Current action and preconditions to check: path_clear

Your task: For each precondition in the list above, predict whether it will hold at this action.

Consider the current scene as observed from the mobile robot's camera, and analyze the predicted future states of all dynamic agents (e.g., people, animals, vehicles, or any moving entities) within the NEXT SECOND.

IMPORTANT: Only answer "very likely" if you are absolutely certain—based on strong, clear evidence—that a dynamic agent will violate the precondition in the predicted future state. Do NOT answer "very likely" for unlikely, ambiguous, or low-probability risks.

Ask yourself for each precondition: Is there a high probability, with clear and convincing evidence, that the predicted future states of any dynamic agent will interfere with the predicted future state of the currently executing action within the NEXT SECOND, causing that precondition to fail?

Assess the risk level based on these predictions. Use "likely" or "very likely" if motions create a clear risk of interference.

Use "neutral" or "improbable" if agents are nearby but their predicted paths are clearly diverging or non-conflicting.

Failure Risk Categories: "very improbable", "improbable", "neutral", "likely", "very likely"

Answer Format: Output ONLY the probability_of_failure value from these categories: "very improbable", "improbable", "neutral", "likely", "very likely"

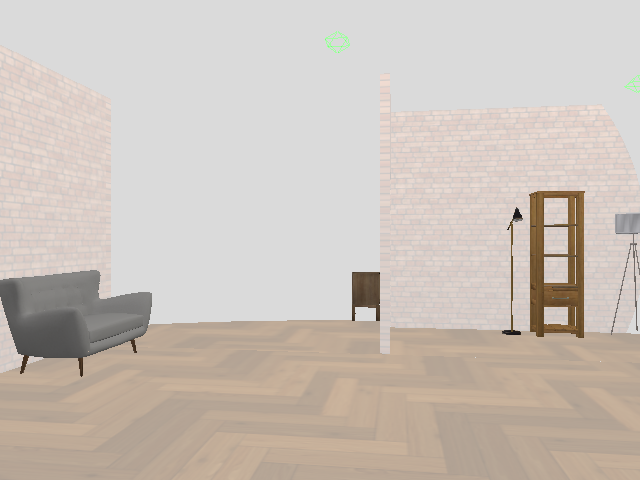

Answer: very improbable